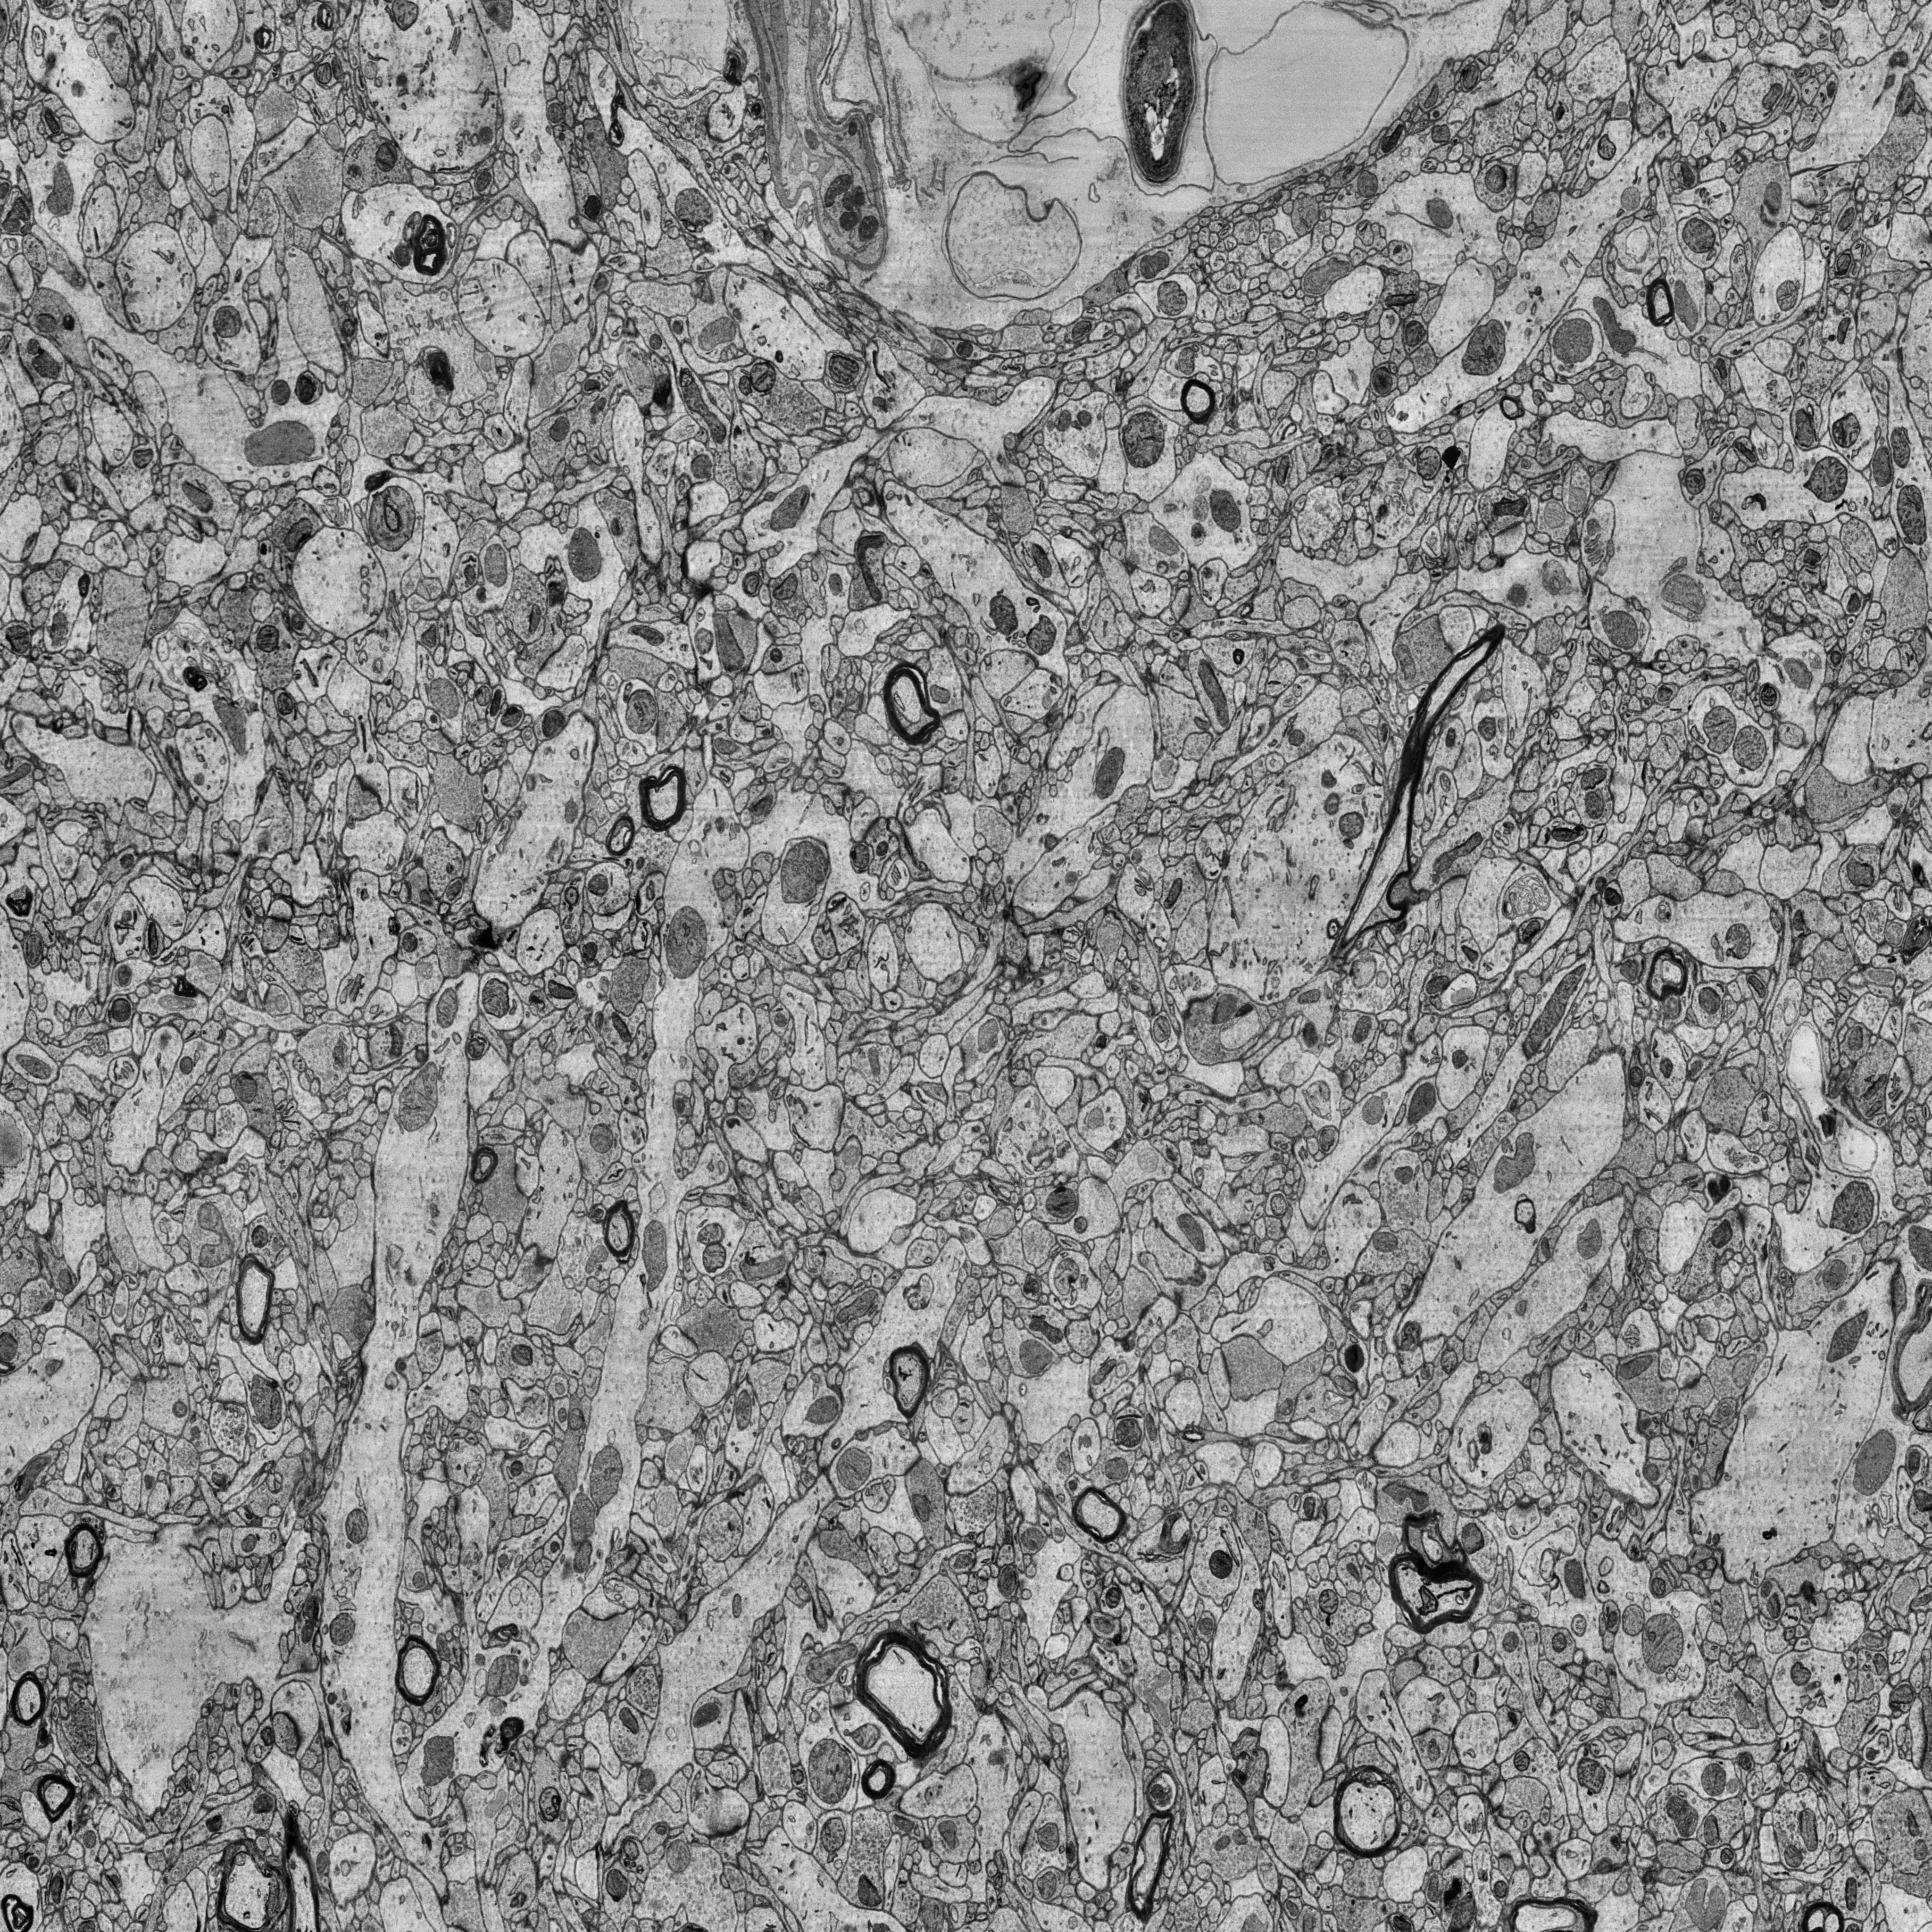
Electron microscopy slice of human cortex tissue
Slice depth (z): 64
Mitochondria instances in slice: 497